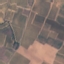
Label: PermanentCrop